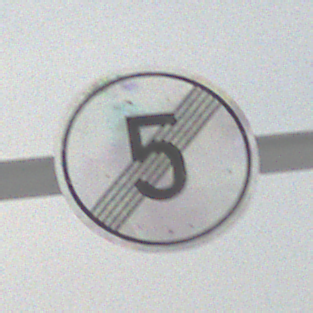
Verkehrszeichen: EndeGeschwindigkeit5
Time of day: MorningAfternoon
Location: Outdoor (Nature)
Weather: Overcast
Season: Winter
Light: Natural